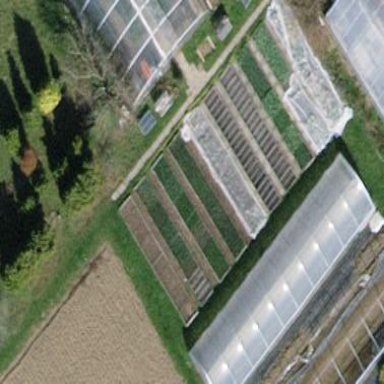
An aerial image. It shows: Greenhouse.